Current action and preconditions to check: path_clear

Your task: For each precondition in the list above, predict whether it will hold at this action.

Consider the current scene as observed from the mobile robot's camera, and analyze the predicted future states of all dynamic agents (e.g., people, animals, vehicles, or any moving entities) within the NEXT SECOND.

IMPORTANT: Only answer "very likely" if you are absolutely certain—based on strong, clear evidence—that a dynamic agent will violate the precondition in the predicted future state. Do NOT answer "very likely" for unlikely, ambiguous, or low-probability risks.

Ask yourself for each precondition: Is there a high probability, with clear and convincing evidence, that the predicted future states of any dynamic agent will interfere with the predicted future state of the currently executing action within the NEXT SECOND, causing that precondition to fail?

Assess the risk level based on these predictions. Use "likely" or "very likely" if motions create a clear risk of interference.

Use "neutral" or "improbable" if agents are nearby but their predicted paths are clearly diverging or non-conflicting.

Failure Risk Categories: "very improbable", "improbable", "neutral", "likely", "very likely"

Answer Format: Output ONLY the probability_of_failure value from these categories: "very improbable", "improbable", "neutral", "likely", "very likely"

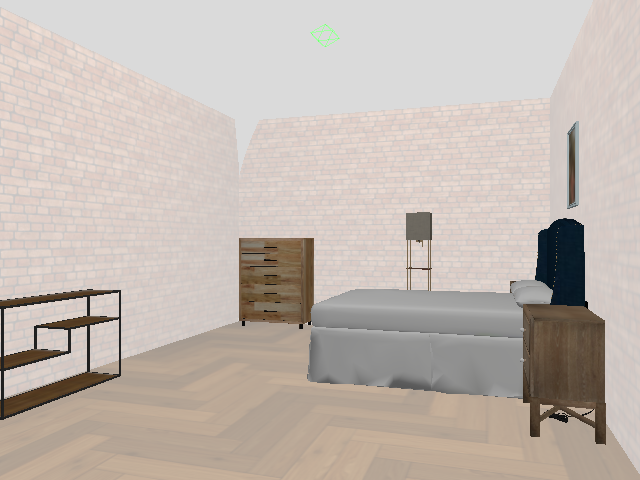

Answer: very improbable